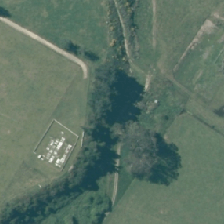
Land cover: high_producing_grassland